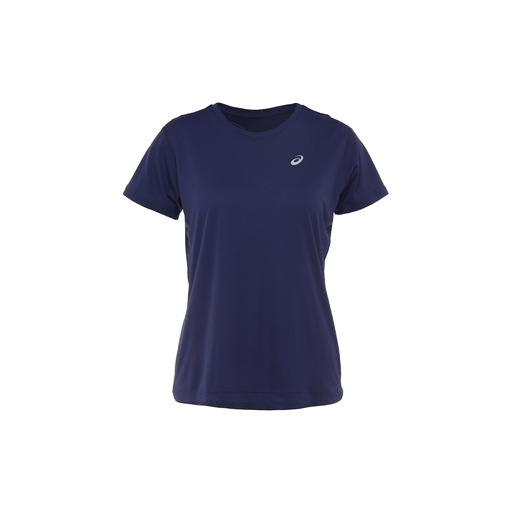
studio cool tee blue, women's cool tee, blue women's tech-jersey t-shirt, white background